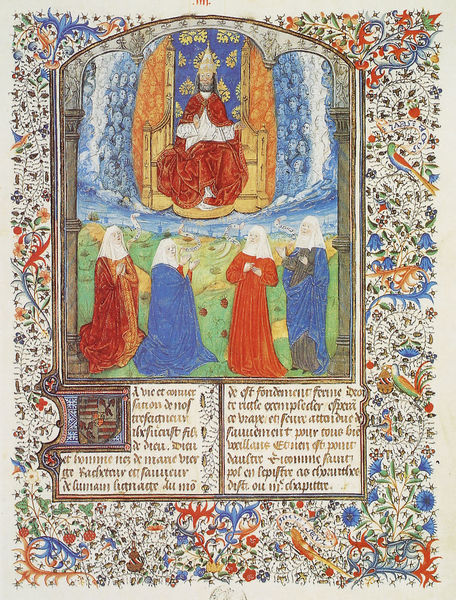
Titel: La vie de Jesús-Christ (Aus dem Besitz der Familie Croy)
Künstler: Jacquemart Pilavaine
Institution: Brüssel, Bibliothèque Royale
Schlagwörter: blau, gott, himmel, weiß, frauen, menschen, blumen, bunt, köpfe, männer, rot, schleier, ornament, bibel, vögel, schrift, papier, thron, ornamente, tor, buch, sterne, seite, text, knien, initiale, beten, ranke, jesus, mittelalter, betende, initial, buchmalerei, manuskript